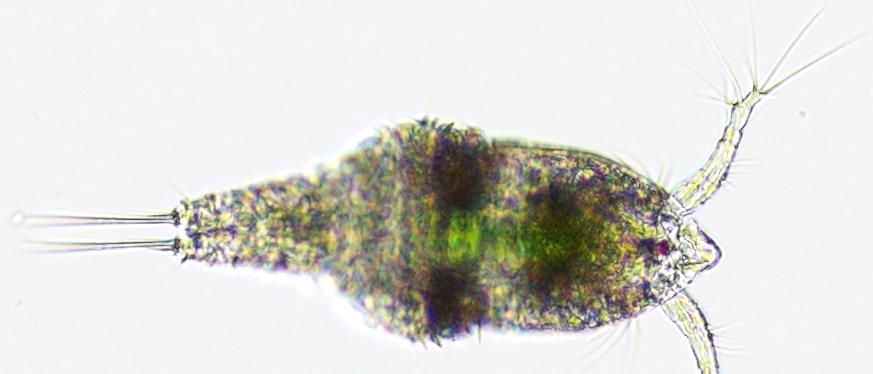
Label: Zooplankton